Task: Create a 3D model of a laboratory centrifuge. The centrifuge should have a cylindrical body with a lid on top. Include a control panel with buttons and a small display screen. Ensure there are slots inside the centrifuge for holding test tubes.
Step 468:
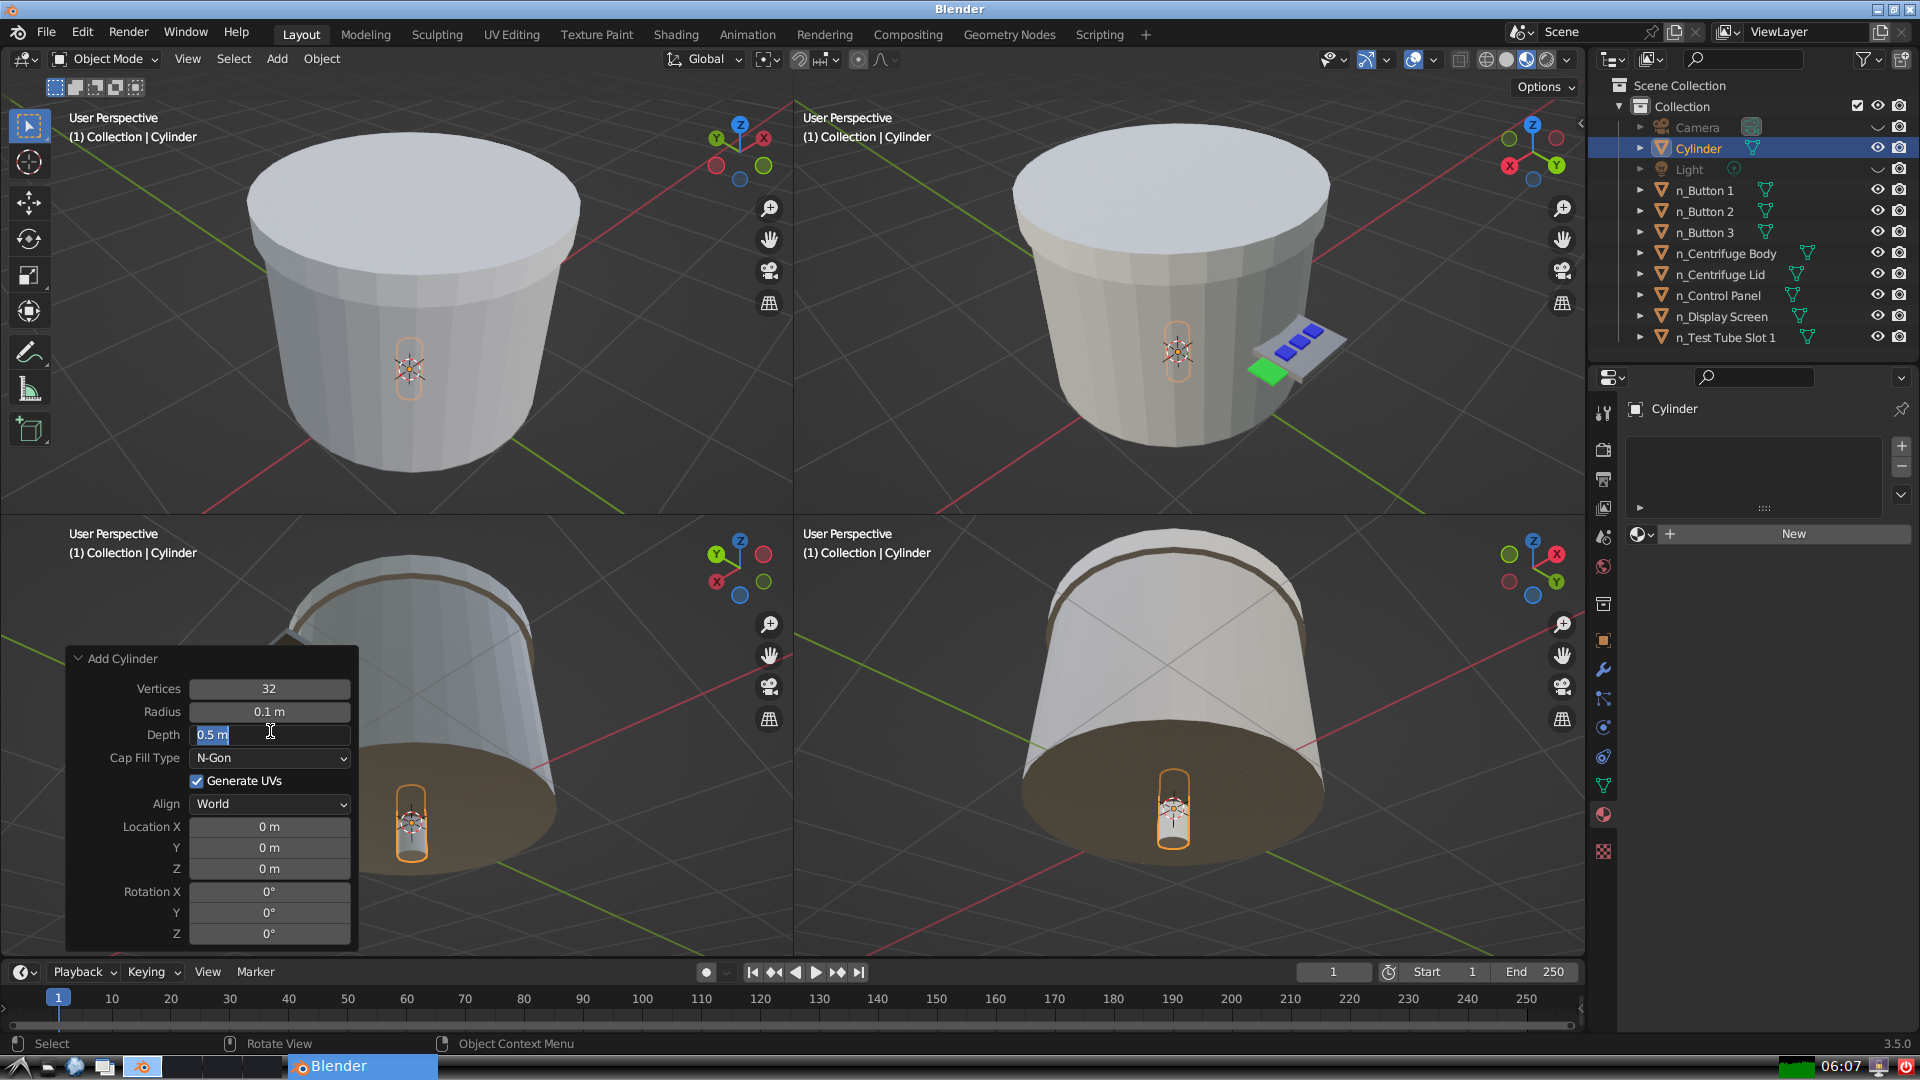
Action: input_text: 0.5